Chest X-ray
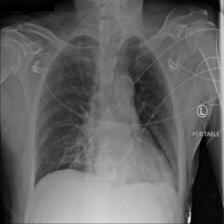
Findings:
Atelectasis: negative
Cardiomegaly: negative
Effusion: negative
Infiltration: negative
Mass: negative
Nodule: negative
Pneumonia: negative
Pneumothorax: negative
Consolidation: negative
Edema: negative
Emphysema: positive
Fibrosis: negative
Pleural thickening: negative
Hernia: negative